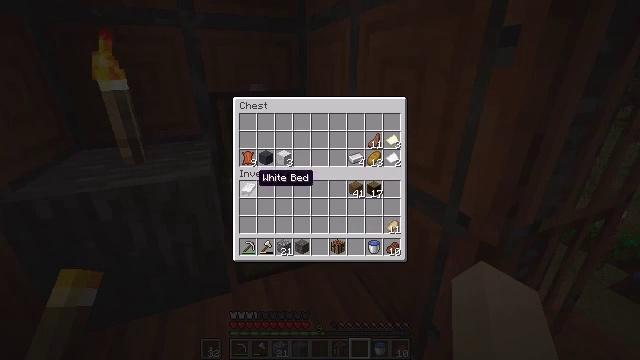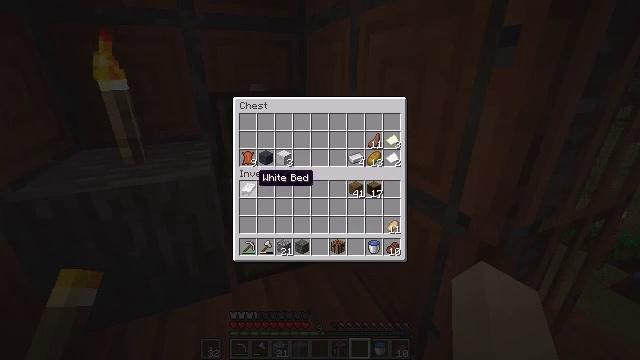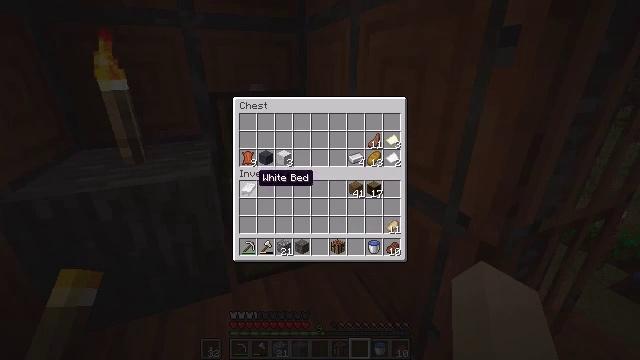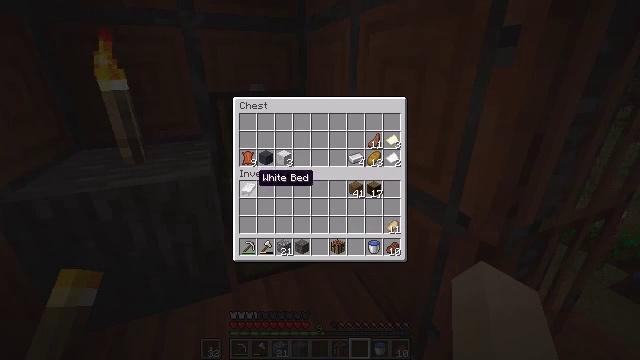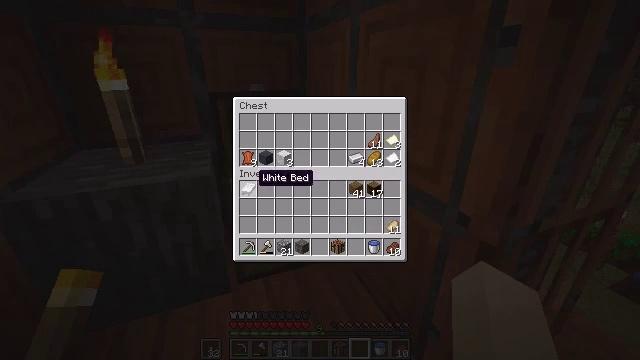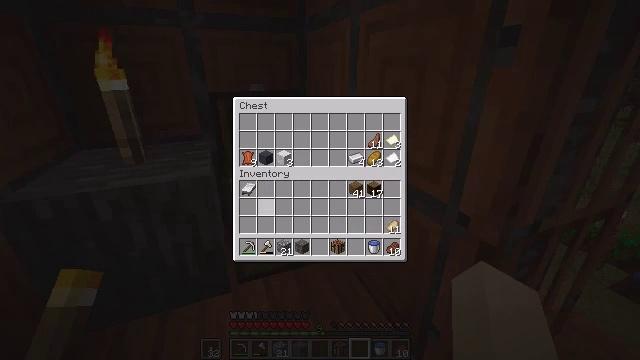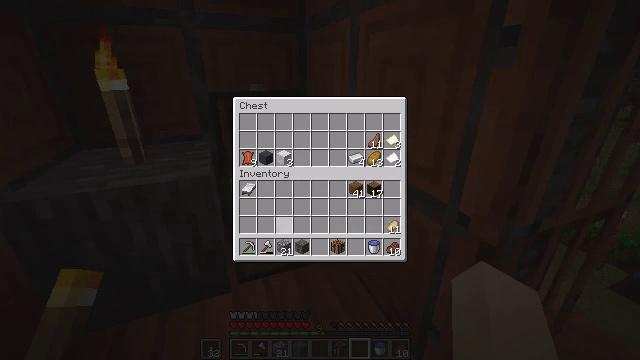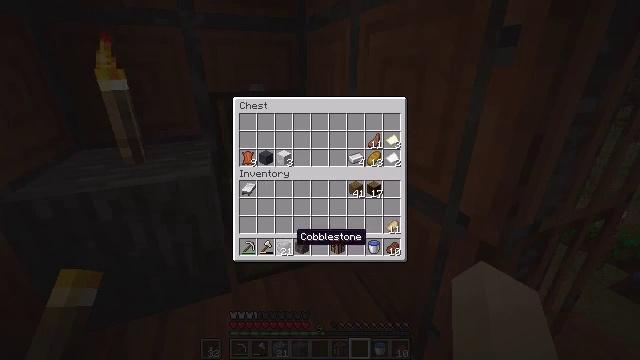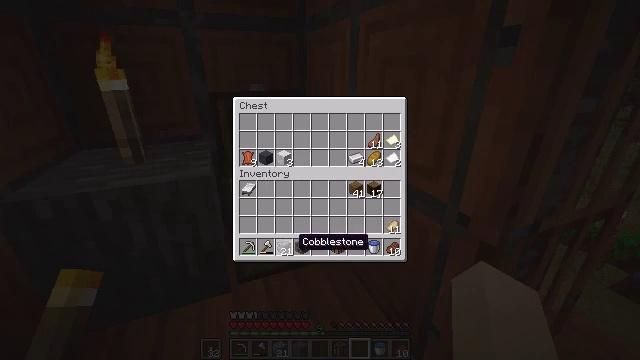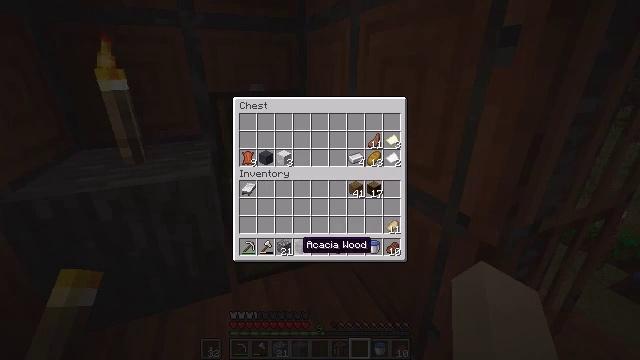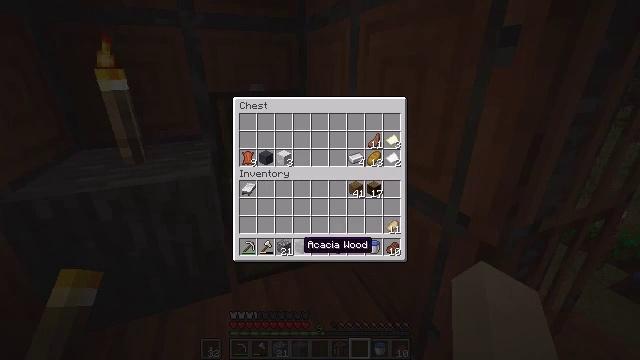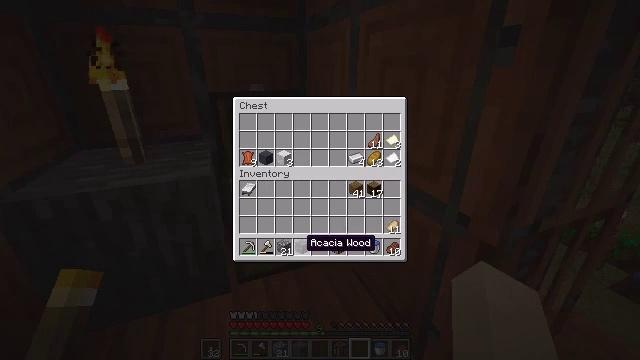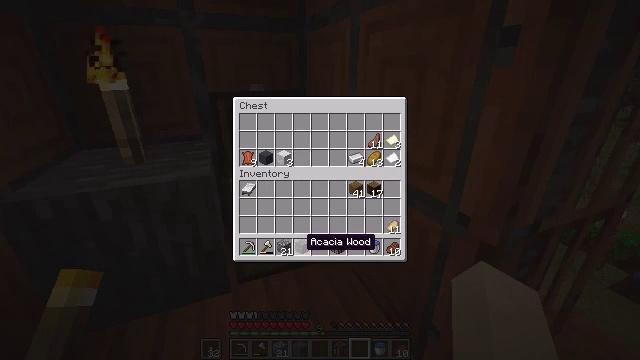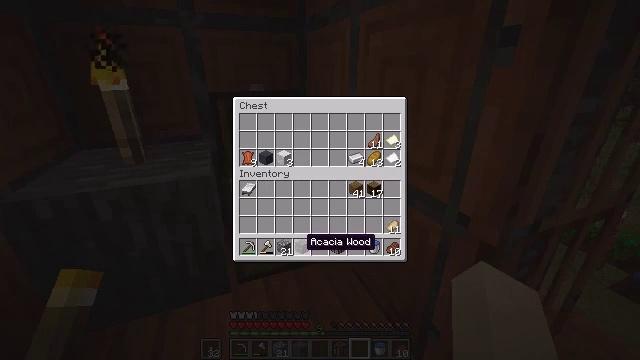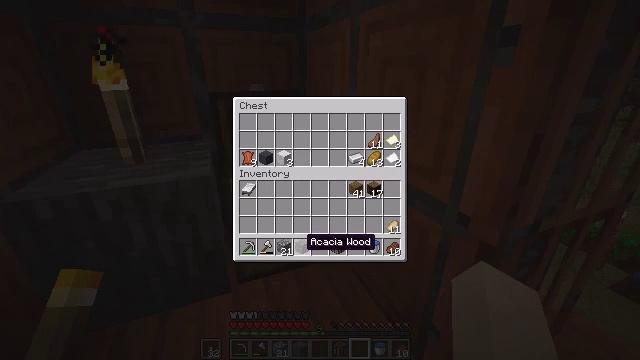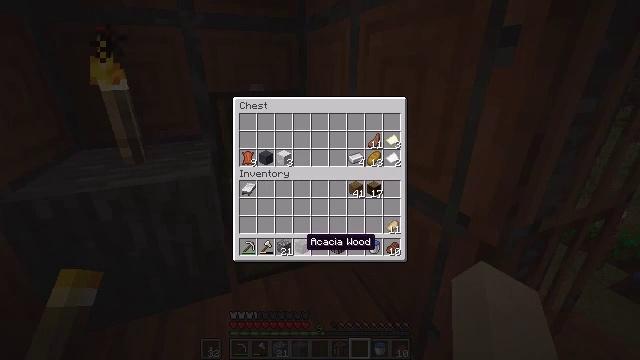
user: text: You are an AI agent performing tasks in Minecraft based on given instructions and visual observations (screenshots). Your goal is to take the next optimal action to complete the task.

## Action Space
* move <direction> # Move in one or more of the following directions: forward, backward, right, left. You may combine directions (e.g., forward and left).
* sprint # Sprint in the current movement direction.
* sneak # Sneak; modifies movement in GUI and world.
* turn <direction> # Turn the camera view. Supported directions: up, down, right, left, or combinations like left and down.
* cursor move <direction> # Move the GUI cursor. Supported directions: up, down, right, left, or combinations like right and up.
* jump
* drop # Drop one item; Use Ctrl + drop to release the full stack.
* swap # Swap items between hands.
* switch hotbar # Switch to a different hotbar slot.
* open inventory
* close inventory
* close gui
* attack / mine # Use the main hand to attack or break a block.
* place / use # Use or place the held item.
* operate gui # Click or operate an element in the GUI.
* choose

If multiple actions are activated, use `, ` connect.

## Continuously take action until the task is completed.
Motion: motion action
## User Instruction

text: Remove the acacia slab from the structure.
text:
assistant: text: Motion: no_op
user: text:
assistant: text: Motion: no_op
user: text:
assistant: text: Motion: no_op
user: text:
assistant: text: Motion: no_op
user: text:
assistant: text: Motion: cursor move right and down
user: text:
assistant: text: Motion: cursor move right and down
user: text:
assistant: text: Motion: cursor move down
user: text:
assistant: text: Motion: no_op
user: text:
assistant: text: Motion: no_op
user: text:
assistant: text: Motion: no_op
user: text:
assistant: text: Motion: no_op
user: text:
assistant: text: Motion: no_op
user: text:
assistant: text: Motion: no_op
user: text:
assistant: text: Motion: no_op
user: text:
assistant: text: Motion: sneak
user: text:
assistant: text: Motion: sneak
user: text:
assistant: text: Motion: sneak
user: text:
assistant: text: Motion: sneak
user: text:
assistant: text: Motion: sneak
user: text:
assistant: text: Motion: sneak
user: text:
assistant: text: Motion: no_op
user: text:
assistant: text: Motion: no_op
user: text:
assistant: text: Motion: no_op
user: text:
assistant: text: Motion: no_op
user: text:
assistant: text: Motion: no_op
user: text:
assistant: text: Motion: no_op
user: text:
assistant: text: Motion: no_op
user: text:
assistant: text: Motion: no_op
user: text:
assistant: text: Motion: no_op
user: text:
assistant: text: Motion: no_op